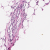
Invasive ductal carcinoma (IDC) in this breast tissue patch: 0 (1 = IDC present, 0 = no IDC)